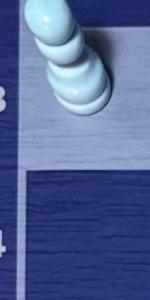
Label: Empty